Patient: sex M, age 32
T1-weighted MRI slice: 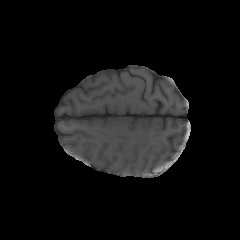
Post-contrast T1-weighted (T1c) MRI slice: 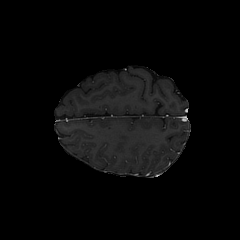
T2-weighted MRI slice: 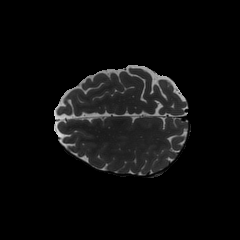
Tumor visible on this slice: no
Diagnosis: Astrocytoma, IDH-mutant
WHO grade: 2